Interaction volume radius: 5 \u00c5
Interaction volume height: 20 \u00c5
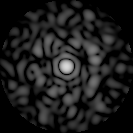
Disorder parameter: 0.8089